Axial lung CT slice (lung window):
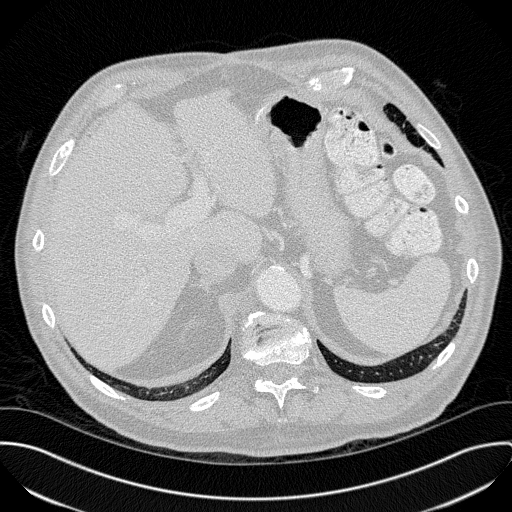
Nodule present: no